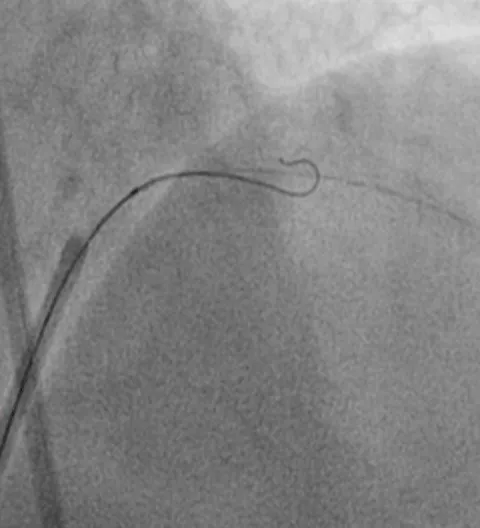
Diagnostic angiogram and line diagram image showing shepherd's crook curve: beginning approximately 6 mm from the tip, a bend of 180. opposite the direction of the primary curve was introduced into the wire.
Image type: radiology (x_ray)